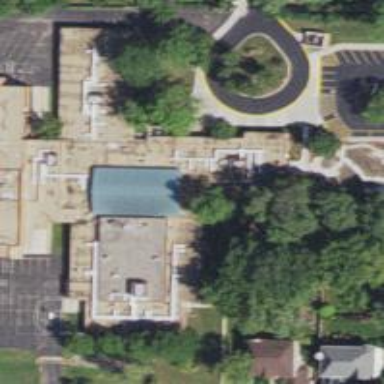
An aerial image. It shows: School.